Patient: sex M, age 42
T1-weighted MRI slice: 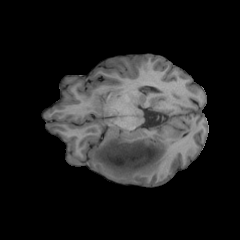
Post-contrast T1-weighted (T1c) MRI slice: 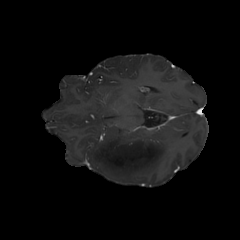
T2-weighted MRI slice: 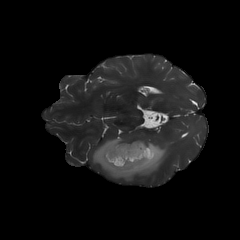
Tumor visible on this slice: yes
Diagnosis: Astrocytoma, IDH-mutant
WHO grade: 2